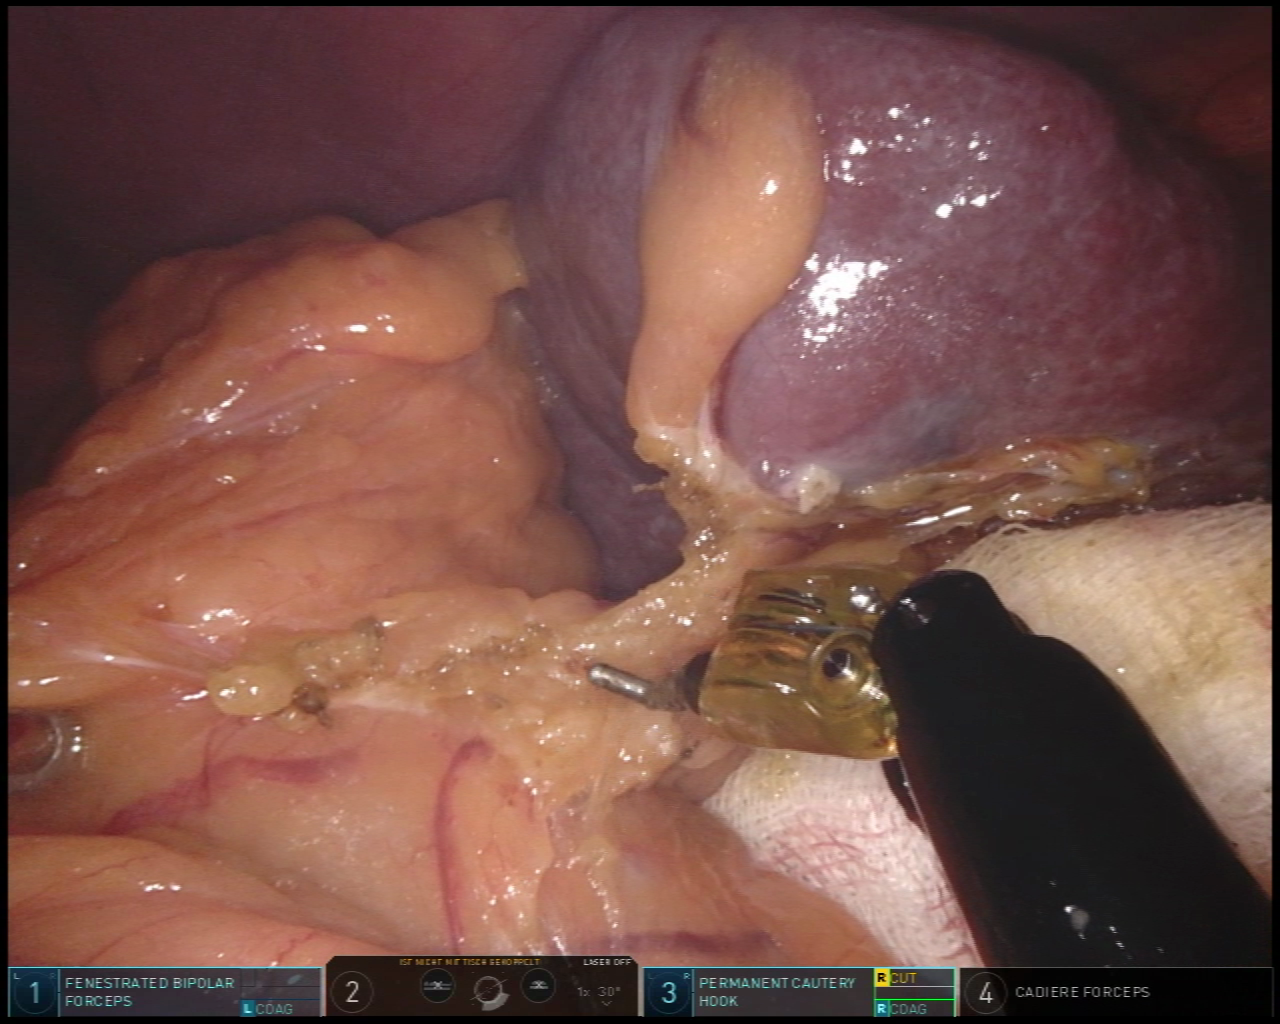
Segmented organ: abdominal_wall
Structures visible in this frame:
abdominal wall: yes
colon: no
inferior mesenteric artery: no
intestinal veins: no
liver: no
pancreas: no
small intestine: no
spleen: yes
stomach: no
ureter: no
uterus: no
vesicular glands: no